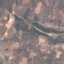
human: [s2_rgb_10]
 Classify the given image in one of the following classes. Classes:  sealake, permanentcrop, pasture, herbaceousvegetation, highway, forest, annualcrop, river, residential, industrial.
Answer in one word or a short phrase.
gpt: PermanentCrop